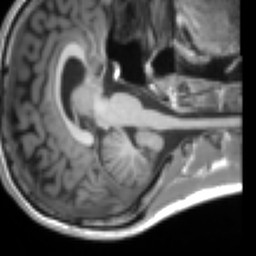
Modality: T1w
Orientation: axial